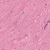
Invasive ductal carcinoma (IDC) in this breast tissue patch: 0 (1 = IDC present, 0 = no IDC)